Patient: sex M, age 48
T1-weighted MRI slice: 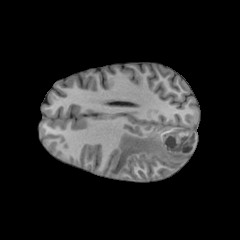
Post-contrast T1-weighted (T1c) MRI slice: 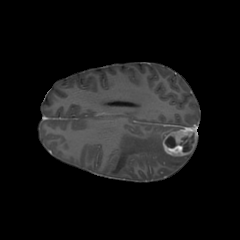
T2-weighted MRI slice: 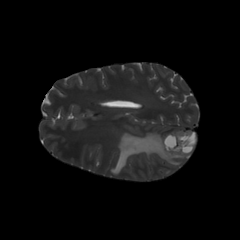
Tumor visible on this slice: yes
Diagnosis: Glioblastoma, IDH-wildtype
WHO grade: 4